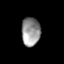
Tissue: skin
Cell type: Epithelial cells
Senescence score: 0.8875
Nuclear area (px): 526
Mean DAPI intensity: 146.911